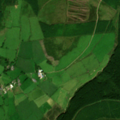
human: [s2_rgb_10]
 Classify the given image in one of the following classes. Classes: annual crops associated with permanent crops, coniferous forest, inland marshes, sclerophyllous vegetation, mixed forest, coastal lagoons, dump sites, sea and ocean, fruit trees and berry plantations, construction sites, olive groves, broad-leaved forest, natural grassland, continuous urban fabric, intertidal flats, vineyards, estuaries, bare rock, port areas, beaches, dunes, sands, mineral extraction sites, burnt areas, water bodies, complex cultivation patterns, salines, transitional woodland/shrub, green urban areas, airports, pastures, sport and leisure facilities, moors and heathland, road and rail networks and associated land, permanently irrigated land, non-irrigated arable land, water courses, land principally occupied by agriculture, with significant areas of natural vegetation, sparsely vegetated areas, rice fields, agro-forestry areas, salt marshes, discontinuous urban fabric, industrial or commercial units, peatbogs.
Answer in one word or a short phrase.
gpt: pastures, coniferous forest, mixed forest, moors and heathland